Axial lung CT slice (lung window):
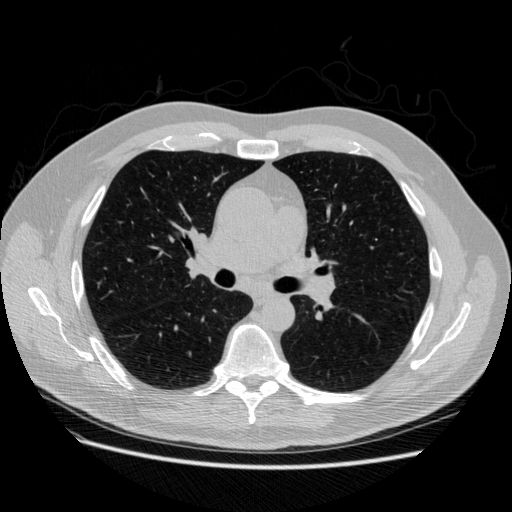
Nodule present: no